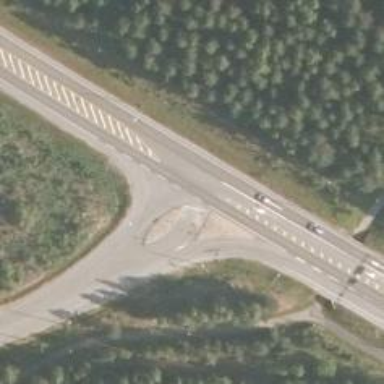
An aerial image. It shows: Asphalt road classified as trunk highway.